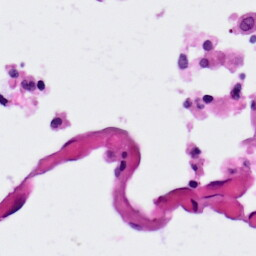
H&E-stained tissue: Lung